You are looking at the unprocessed time series of a bearing vibration snapshot. Diagnose the bearing from this image, choosing from: normal, inner_race, outer_race, ball.
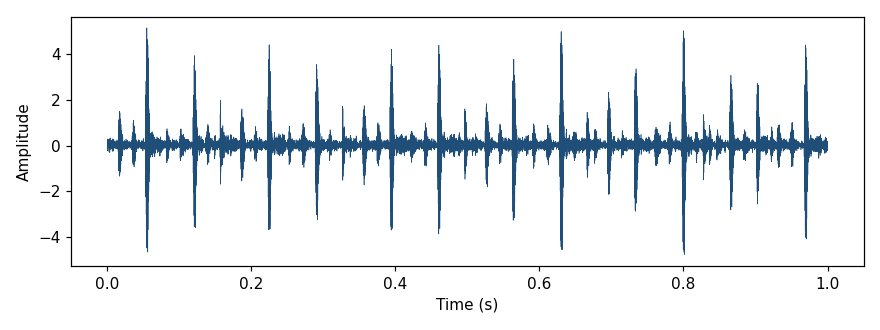
Answer: outer_race